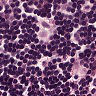
Metastatic tissue present: no